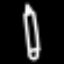
Label: pencil